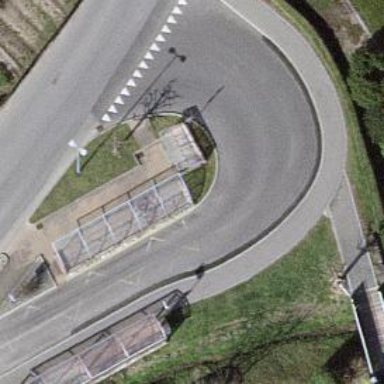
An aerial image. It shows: Bicycle parking area.